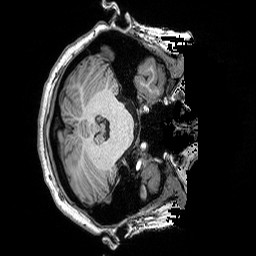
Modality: T1w
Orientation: axial
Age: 35
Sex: female